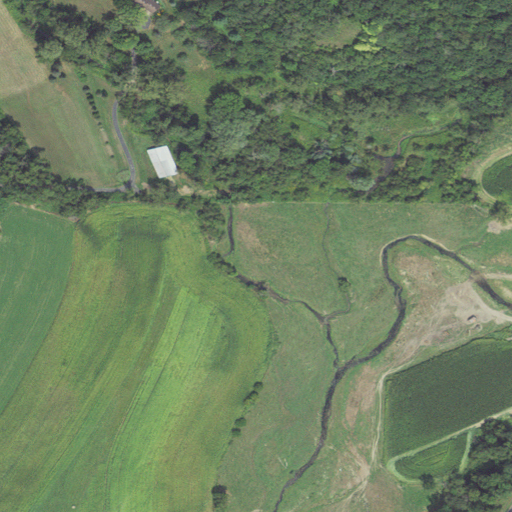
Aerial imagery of valley in Wisconsin named Purdy Valley containing pasture, deciduous forest, cultivated crops, herbaceous wetlands, low intensity development, and open development